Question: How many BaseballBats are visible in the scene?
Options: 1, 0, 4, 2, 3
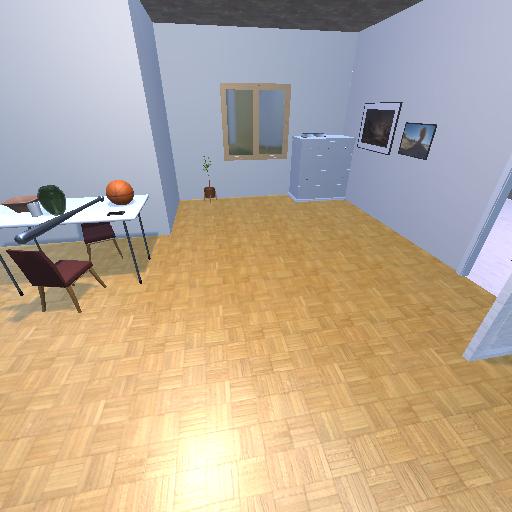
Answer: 1